Question: I am trying to place the image: 'Im' in the center of the window, like this:

I wrote in the first callback function:
'''
img = imread(files{k}); %# Read the data from your image file
hAxes = axes('Parent',hOptsGUI,'Units','pixels','Position',[362 242 424 359]); %# so the position is easy to define
image(img,'Parent',hAxes); %# Plot the image
set(hAxes,'Visible','off'); %# Turn the axes visibility off
'''
I am not sure, but I think I dont need axesH. In addition, axes let the current axes :/
Can someone tell me how to solve it?
this is my code:
'''
function data = mainGUI(options, files)
%# current options
j = 1;
ops = cellfun(@(c) c(1), options, 'Uniform',false);
data{j} = [ops{1:length(ops)}];
j = j + 1;
options = cellfun(@(c) c(2:1:end), options, 'Uniform',false);
clear ops;
ops = cellfun(@(c) c(1), options, 'Uniform',false);
opts = [ops{1:length(ops)}];
%# create main figure, with plot and options button
hFig = figure('Name','window 1','Visible','Off');
callback
%# options button callback function
function callback(o,e)
%# save current options (sharing data between the two GUIs)
setappdata(hFig, 'opts',opts);
%# display options dialog and wait for it
for k=1: length(files)
hOptsGUI = secondaryGUI(hFig, options);
img = imread(files{k}); %# Read the data from your image file
hAxes = axes('Parent',hOptsGUI,'Units','pixels','Position',[362 242 424 359]); %# so the position is easy to define
image(img,'Parent',hAxes); %# Plot the image
set(hAxes,'Visible','off'); %# Turn the axes visibility off
waitfor(hOptsGUI);
%# get new options, and update plot accordingly
opts = getappdata(hFig, 'opts');
data{j} = opts;
j = j + 1;
end
end
end
function hFig = secondaryGUI(hParentFig, options)
%# create figure
hFig = figure('Name','Simulation Plot Window','Menubar','none', 'Resize','off', ...
'WindowStyle','modal', 'Position',[<PHONE> 600]);
movegui(hFig, 'center');
options = cellfun(@(c) c(end👎1), options, 'Uniform',false);
num = length(options);
%# get saved settings
selected = getappdata(hParentFig, 'opts');
%# top/bottom panels
hPanBot = uipanel('Parent',hFig, 'BorderType','none', ...
'Units','normalized', 'Position',[0 0.0 1 0.2]);
hPanTop = uipanel('Parent',hFig, 'BorderType','none', ...
'Units','normalized', 'Position',[0 0.2 1 0.2]);
%# buttongroups in top panel
hBtnGrp = zeros(1,num);
width = 1/num;
for i=1:num
%# create button group
hBtnGrp(i) = uibuttongroup('Parent',hPanTop, ...
'Units','normalized', 'Position',[(i-1)*width 0 width 1]);
%# populate it with radio buttons
height = 1./numel(options{i});
for j=1:numel(options{i})
h = uicontrol('Parent',hBtnGrp(i), 'Style','Radio', ...
'Units','normalized', 'Position',[0.05 (j-1)*height 0.9 height], ...
'String',options{i}{j});
%# set initially selected values
if strcmp(selected{i},options{i}{j})
set(hBtnGrp(i), 'SelectedObject',h)
end
end
end
%# save button in bottom panel
uicontrol('Parent',hPanBot, 'Style','pushbutton', ...
'Units','normalized', 'Position',[0.3 0.2 0.4 0.2], ...
'String','start', 'Callback',@callback)
%# save button callback function
function callback(o,e)
%# get selected values
hObjs = get(hBtnGrp(:), 'SelectedObject');
vals = get(cell2mat(hObjs),{'String'});
%# update settings
setappdata(hParentFig, 'opts',vals);
%# close options dialog
close(hFig)
end
end
'''
thanks everyone! :]]
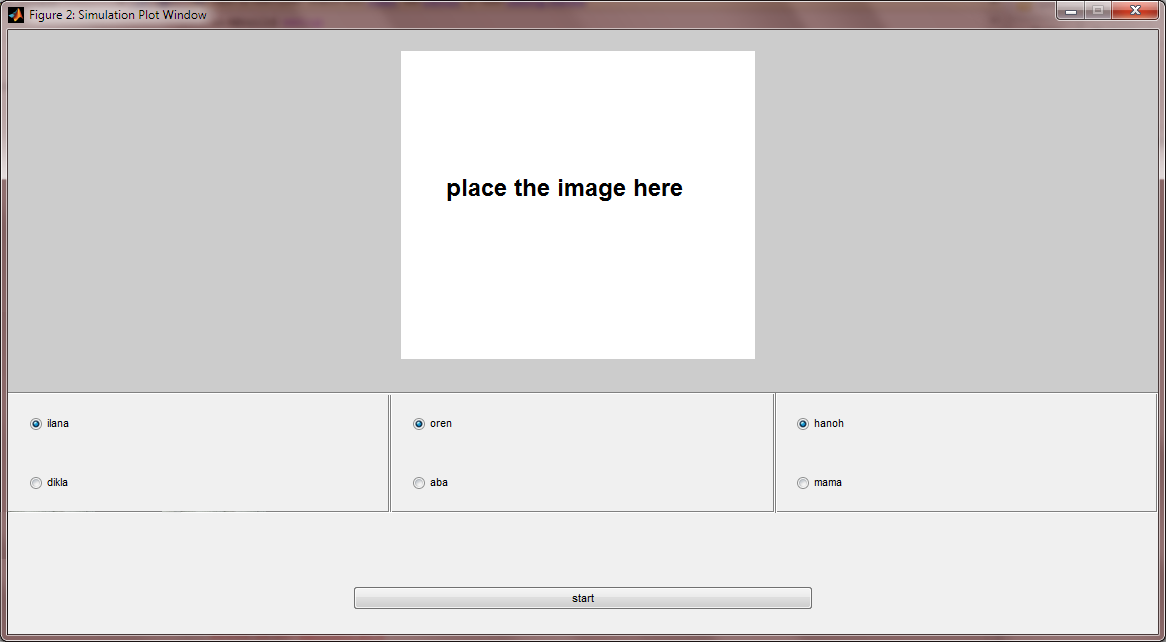
Answer: You are currently doing this:
'''
% show the images
Im = imread(files{k});
AxesH = axes('Units', 'pixels', 'position', [0.5, 10, 400, 260], 'Visible', 'off');
image(Im, 'Parent', AxesH);
'''
'image' is a bit of a strange function, as plotting functions in MATLAB go - it doesn't really obey a lot of the behavior you expect based on other plotting functions.
From the <URL>:
> The image function has two forms: and sets the following axes properties:XLim and YLim to enclose the imageLayer to top to place the image in front of the tick marks and grid
linesYDir to reverseView to [0 90]
This means that if you want to add the image to a pre-existing set of axes, The other forms of the function all call <URL>.
To plot something into the axes you've created, use the following form:
'''
image('Parent', axesH, 'CData', Im); #% add other property-value pairs as needed
'''
Note that things like setting the y-direction, limits, tick marks, etc. will have to be done as well, since the high-level function isn't taking care of that anymore.